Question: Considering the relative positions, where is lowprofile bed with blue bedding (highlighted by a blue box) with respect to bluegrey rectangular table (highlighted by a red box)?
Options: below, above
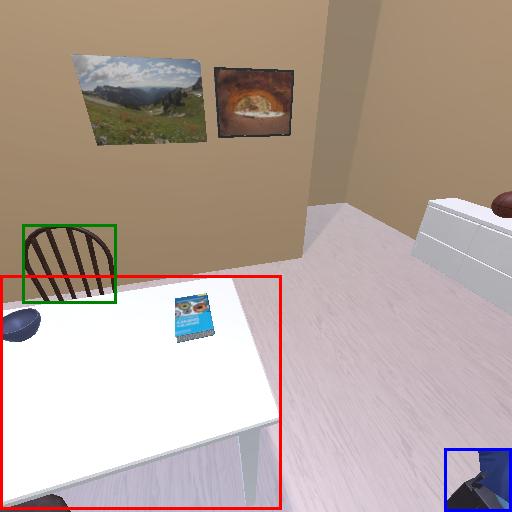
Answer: below